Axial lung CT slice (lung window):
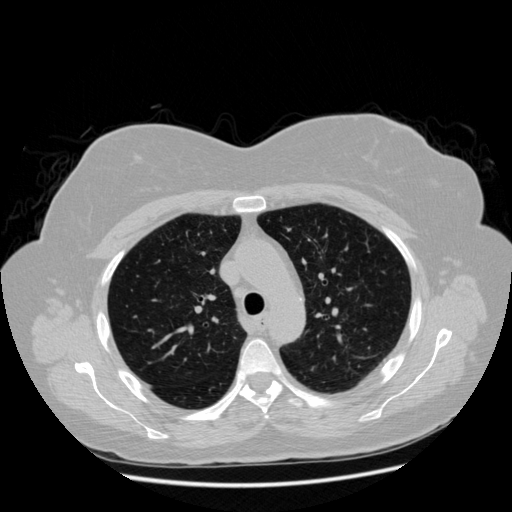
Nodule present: yes
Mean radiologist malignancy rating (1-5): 3